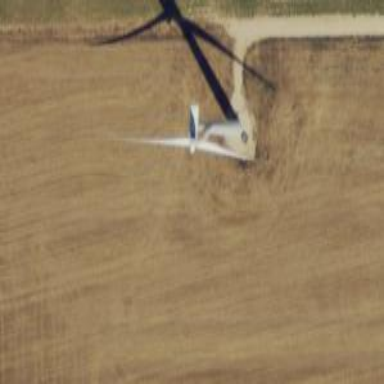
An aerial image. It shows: Wind generator powered by wind. The generator type is horizontal axis and it uses wind turbines.